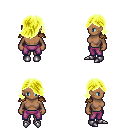
a pixel art fantasy rpg character, female body template, human, dark skin, leather shoulder armor, magenta pants, gold swoop hairstyle, metal boots, four views (front, back, left, right), 2x2 character sprite sheet, small pixel art, hard edges, no anti-aliasing